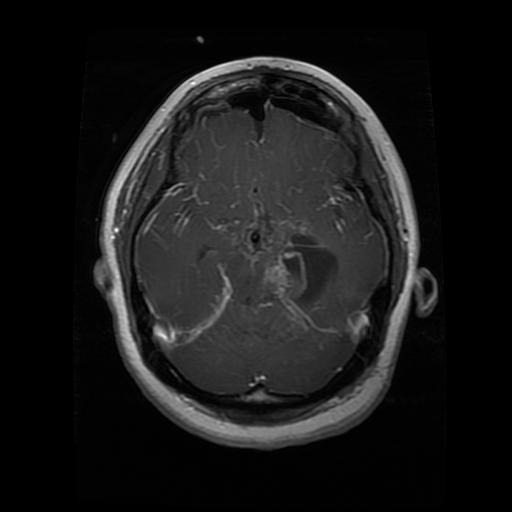
Label: glioma